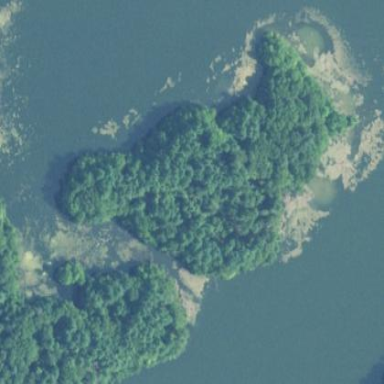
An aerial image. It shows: Islet covered with woodland.